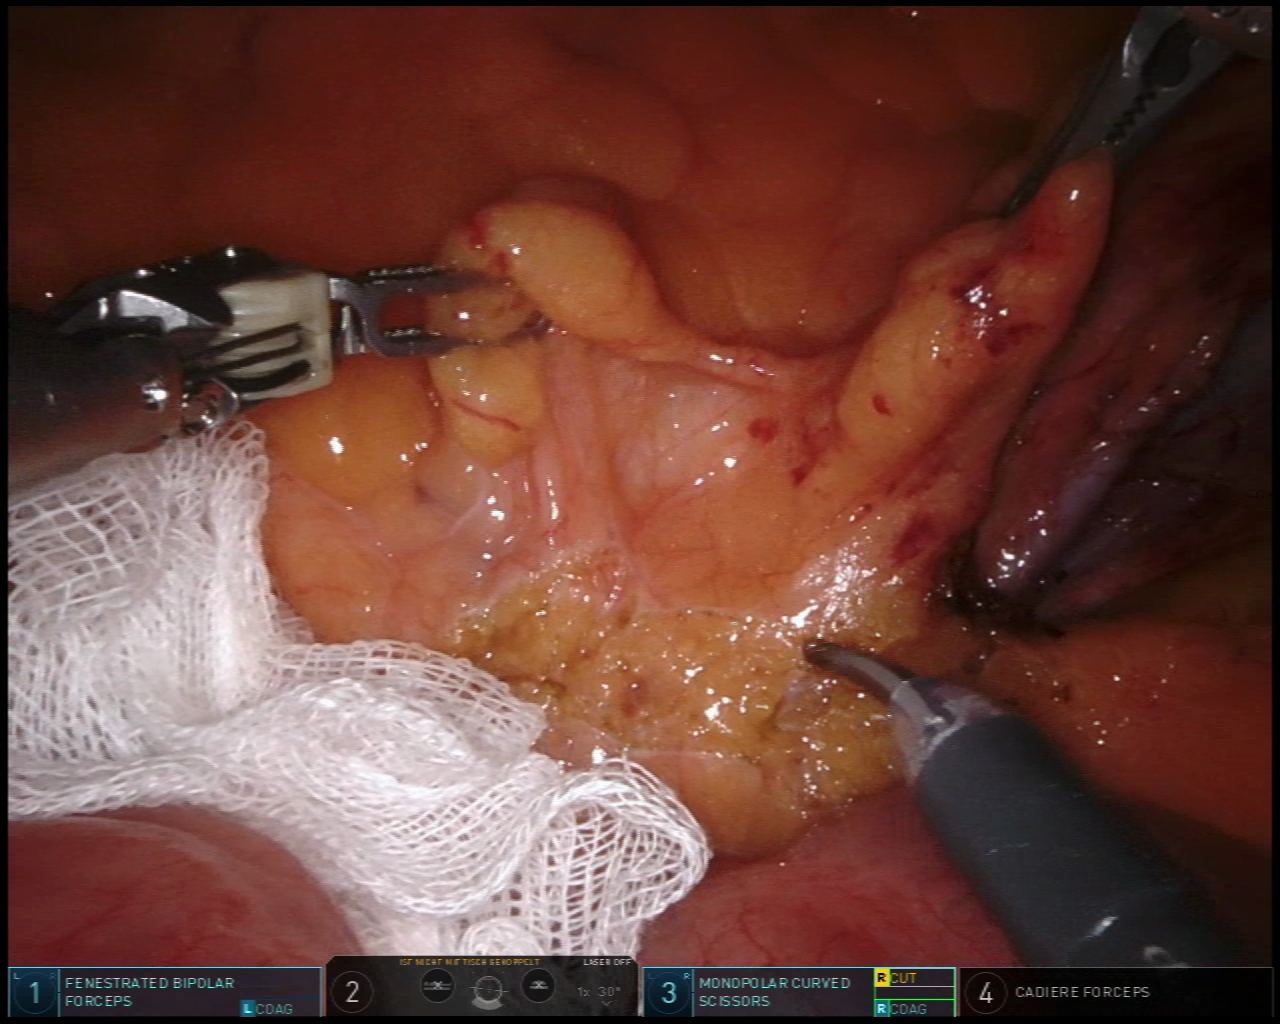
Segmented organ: ureter
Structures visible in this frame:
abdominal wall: no
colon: no
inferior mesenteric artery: no
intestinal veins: yes
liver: no
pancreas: no
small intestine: yes
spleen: no
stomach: no
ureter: yes
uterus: no
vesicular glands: no